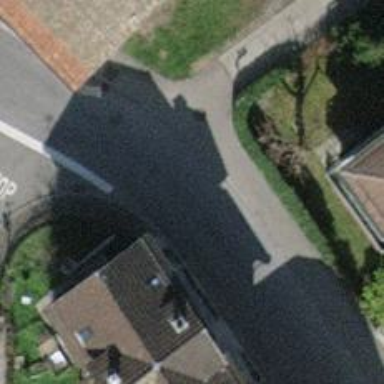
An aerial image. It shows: Raised kerb.